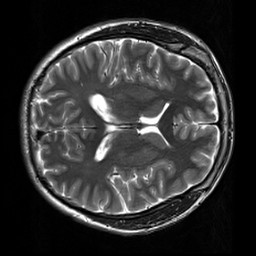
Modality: T2w
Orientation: axial
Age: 24
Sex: male
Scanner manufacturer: siemens
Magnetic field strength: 3 T
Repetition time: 7 s
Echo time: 0.09 s